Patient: sex M, age 76
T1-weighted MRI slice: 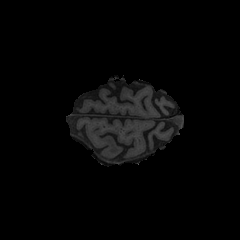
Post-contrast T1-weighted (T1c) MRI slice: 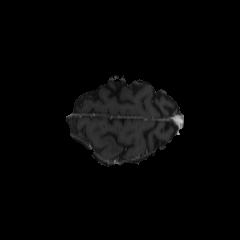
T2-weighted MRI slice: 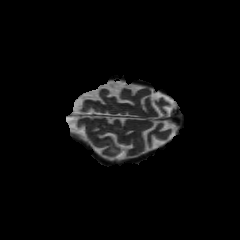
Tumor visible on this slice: yes
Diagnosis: Glioblastoma, IDH-wildtype
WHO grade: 4